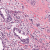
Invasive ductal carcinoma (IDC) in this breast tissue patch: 1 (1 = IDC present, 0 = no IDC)